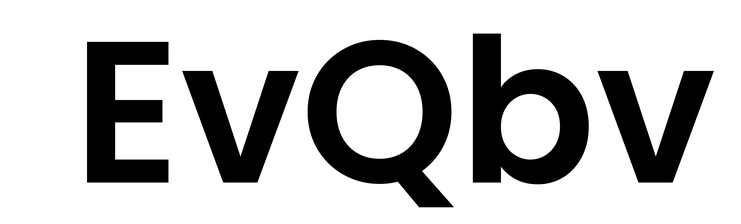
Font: Poppins-SemiBold